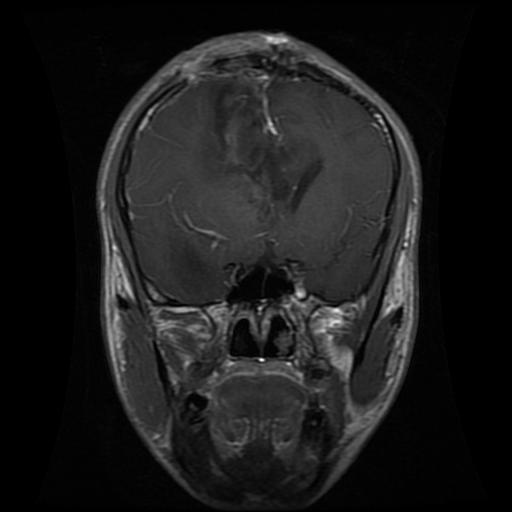
Label: glioma